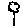
Label: tree